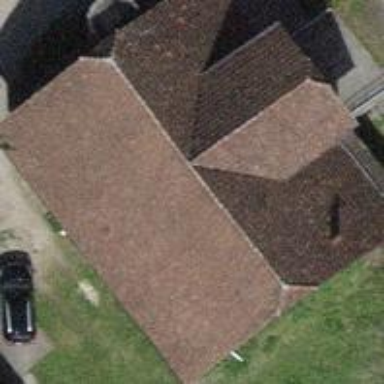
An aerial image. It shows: Barn.